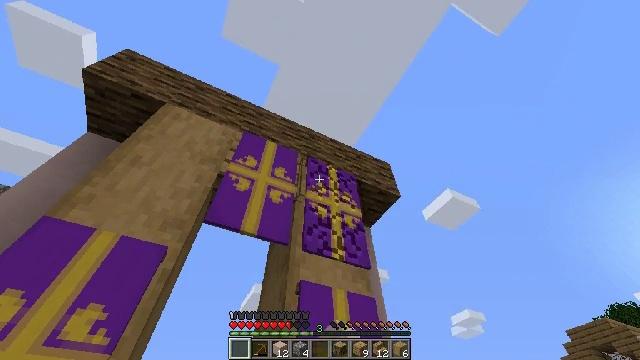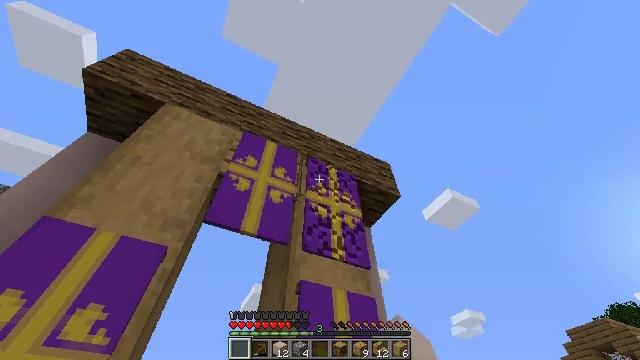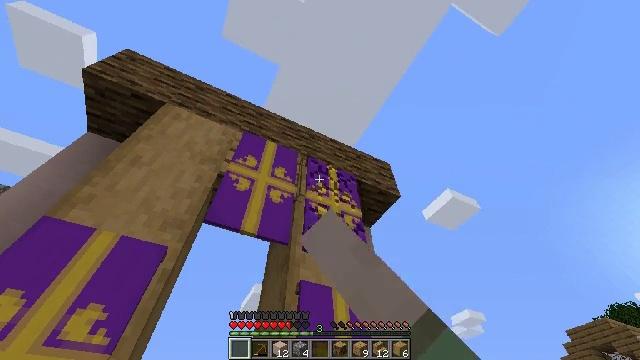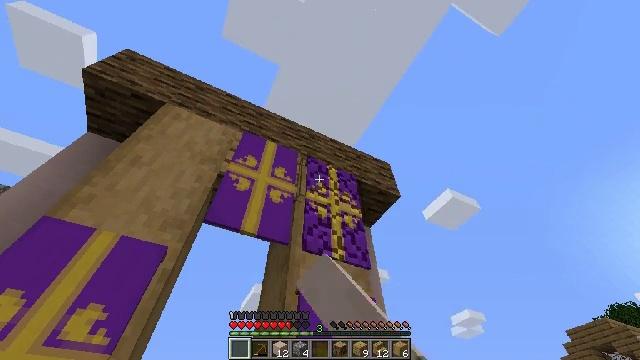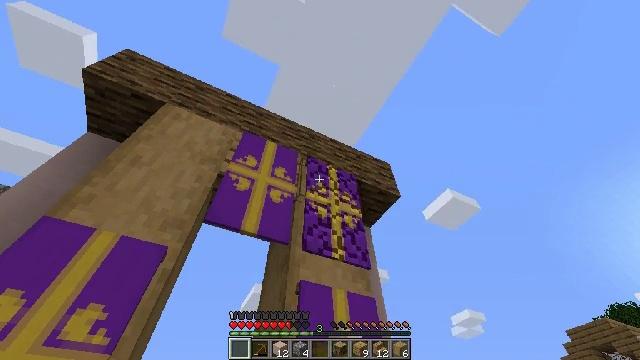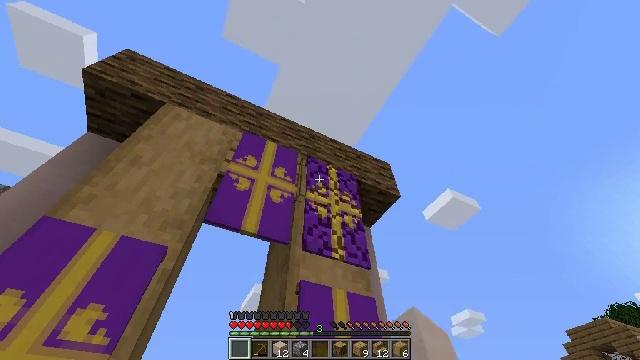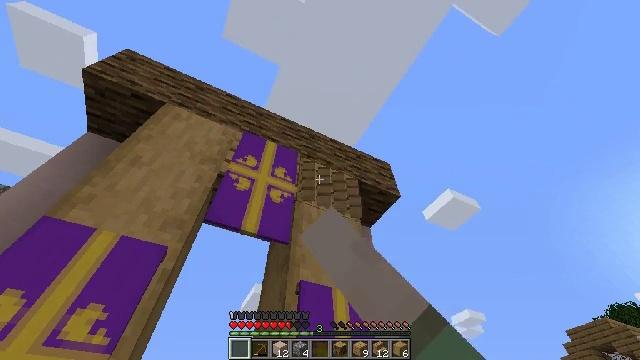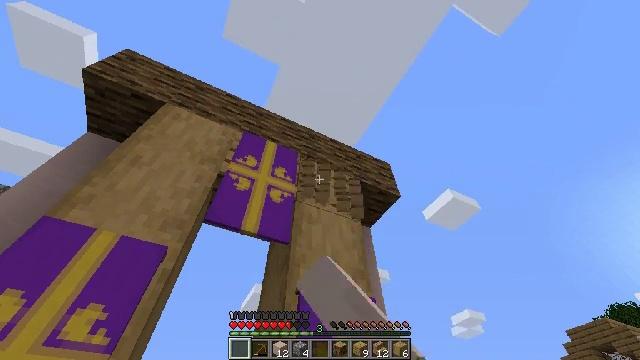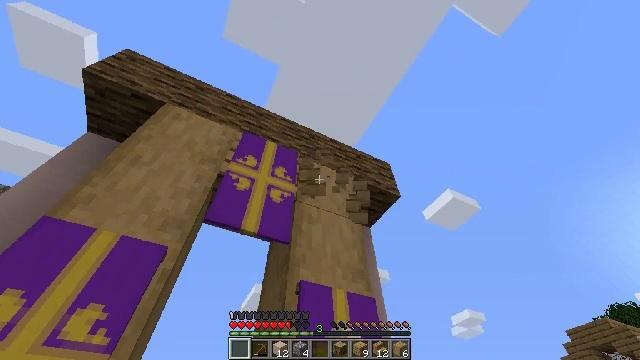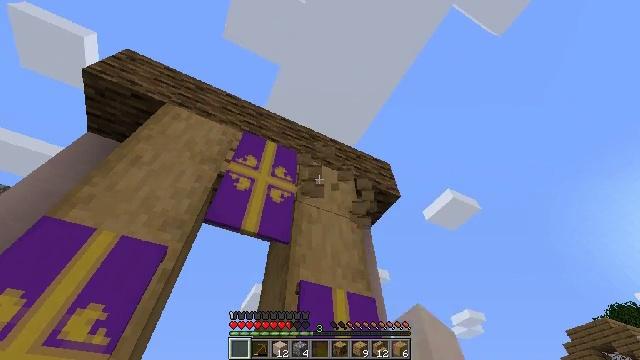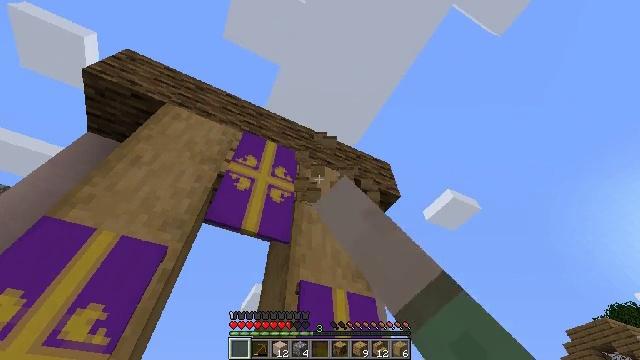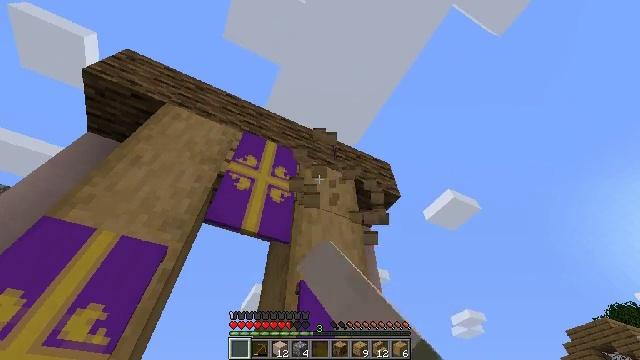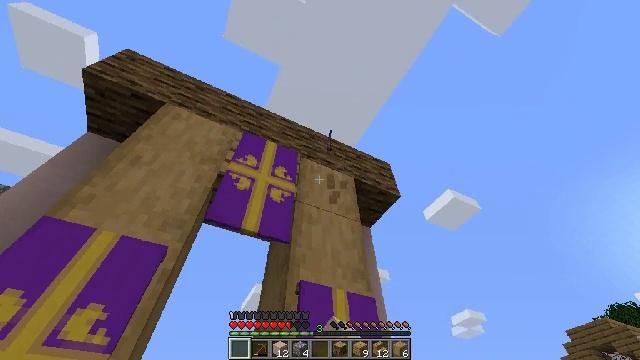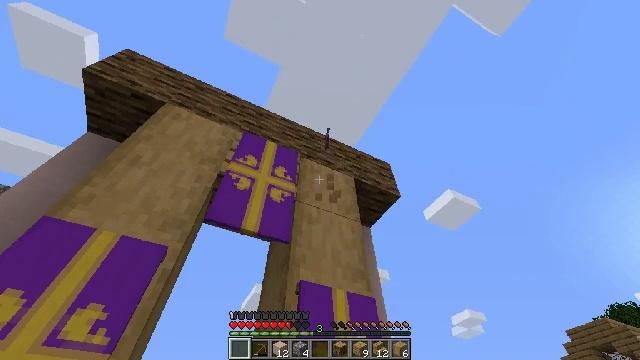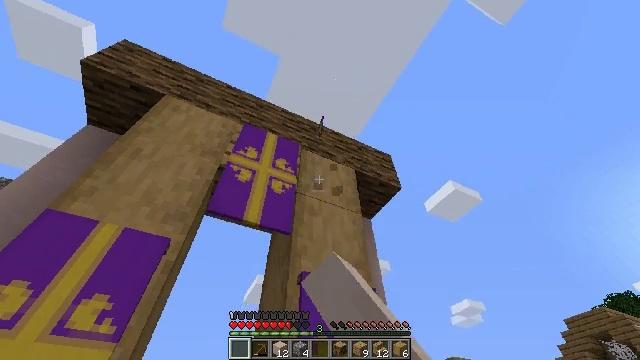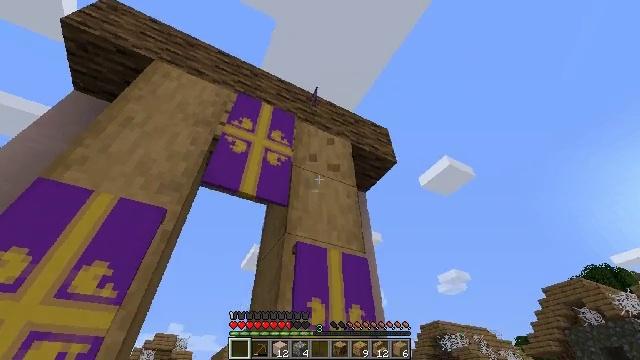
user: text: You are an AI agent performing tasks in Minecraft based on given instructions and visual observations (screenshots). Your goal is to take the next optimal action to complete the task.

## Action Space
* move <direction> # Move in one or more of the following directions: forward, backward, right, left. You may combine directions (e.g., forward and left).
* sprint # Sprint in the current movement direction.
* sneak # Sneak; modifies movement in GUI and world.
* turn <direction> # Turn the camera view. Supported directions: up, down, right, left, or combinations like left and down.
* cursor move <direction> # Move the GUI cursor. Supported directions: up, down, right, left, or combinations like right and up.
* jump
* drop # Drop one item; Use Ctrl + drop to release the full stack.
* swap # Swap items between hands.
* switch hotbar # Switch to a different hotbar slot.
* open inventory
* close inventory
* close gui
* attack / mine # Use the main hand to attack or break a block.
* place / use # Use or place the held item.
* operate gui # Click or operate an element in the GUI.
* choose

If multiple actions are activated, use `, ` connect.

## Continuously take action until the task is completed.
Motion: motion action
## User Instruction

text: Mine the purple wall banner from the wall.
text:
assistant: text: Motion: attack / mine
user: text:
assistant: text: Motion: attack / mine
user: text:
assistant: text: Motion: attack / mine
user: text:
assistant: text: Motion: attack / mine
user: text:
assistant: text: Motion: attack / mine
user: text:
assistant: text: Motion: attack / mine
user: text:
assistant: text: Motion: attack / mine
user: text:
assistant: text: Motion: attack / mine
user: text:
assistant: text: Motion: attack / mine
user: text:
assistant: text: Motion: attack / mine
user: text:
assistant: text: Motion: attack / mine
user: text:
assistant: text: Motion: attack / mine
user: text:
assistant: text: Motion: attack / mine
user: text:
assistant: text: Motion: turn down
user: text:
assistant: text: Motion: turn right and down
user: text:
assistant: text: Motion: turn right and down
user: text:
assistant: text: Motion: no_op
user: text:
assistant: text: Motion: move forward
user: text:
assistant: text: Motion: move forward
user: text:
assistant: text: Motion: move forward
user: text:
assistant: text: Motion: move forward
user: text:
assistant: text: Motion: move forward
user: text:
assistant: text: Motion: move forward
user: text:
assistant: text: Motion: move forward
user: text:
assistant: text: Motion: move forward
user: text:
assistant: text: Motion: no_op
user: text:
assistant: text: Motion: no_op
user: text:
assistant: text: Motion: no_op
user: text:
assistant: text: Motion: move back
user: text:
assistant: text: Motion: move back